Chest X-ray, PA view. Patient: 65 years old, sex F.
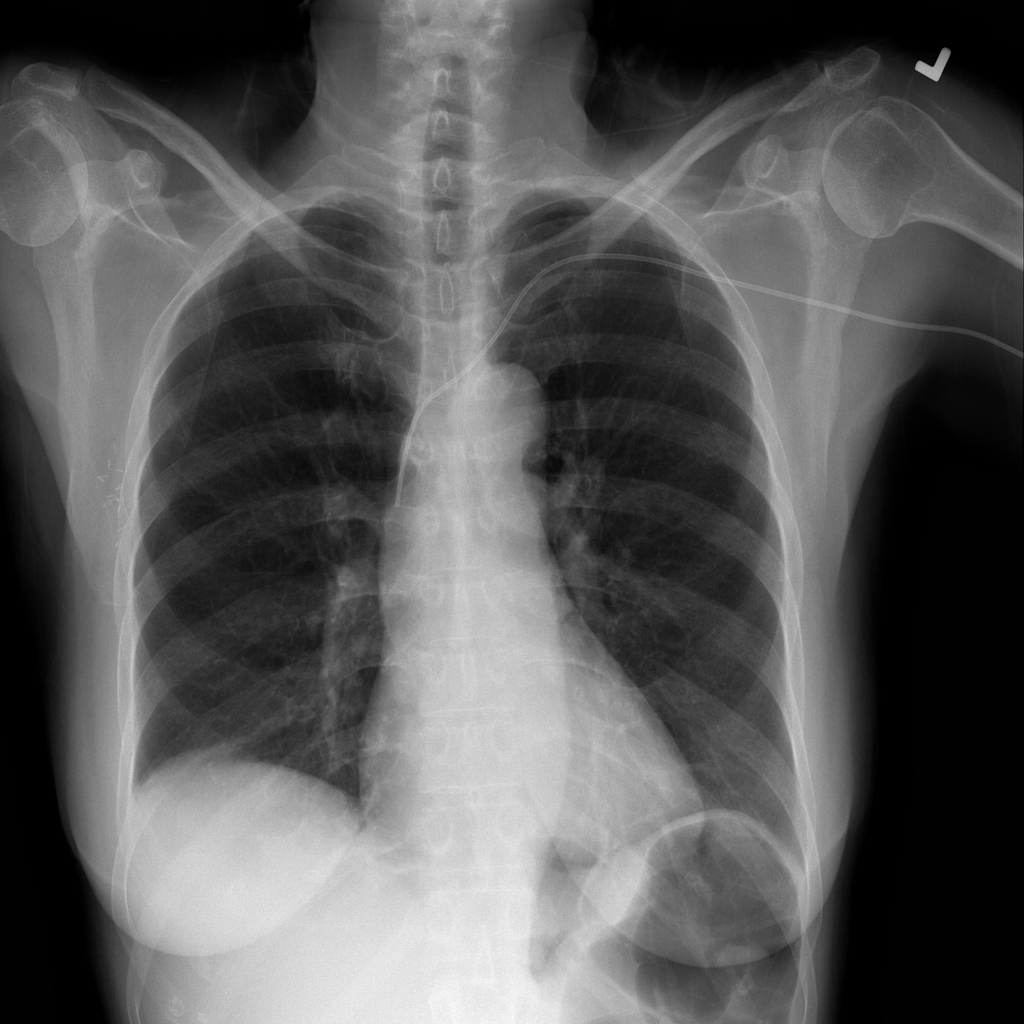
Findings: No Finding